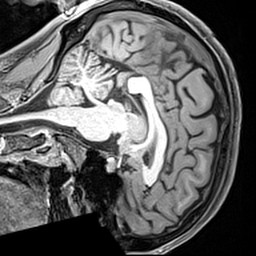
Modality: T1w
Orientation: sagittal
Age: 25
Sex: female
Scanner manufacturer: siemens
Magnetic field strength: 3 T
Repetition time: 2.4 s
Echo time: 0.0022 s